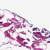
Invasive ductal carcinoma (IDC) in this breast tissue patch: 0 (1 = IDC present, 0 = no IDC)